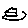
Label: car